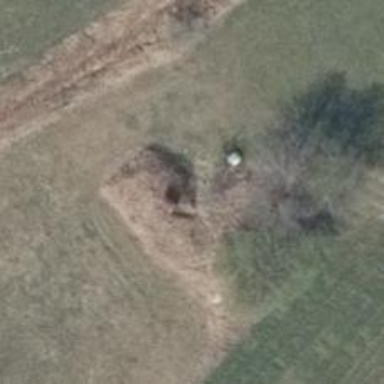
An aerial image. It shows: Hunting stand.